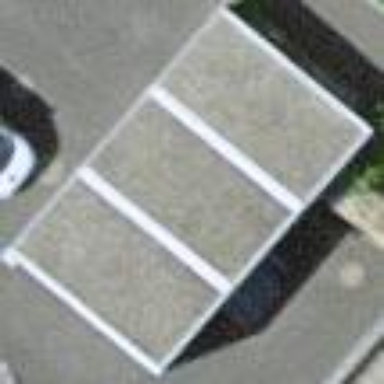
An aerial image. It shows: Group of garages.